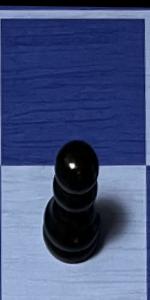
Label: Pawn_Black